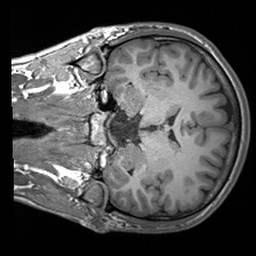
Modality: T1w
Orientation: coronal
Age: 24
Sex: male
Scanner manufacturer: siemens
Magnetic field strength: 3 T
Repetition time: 1.6 s
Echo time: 0.00236 s